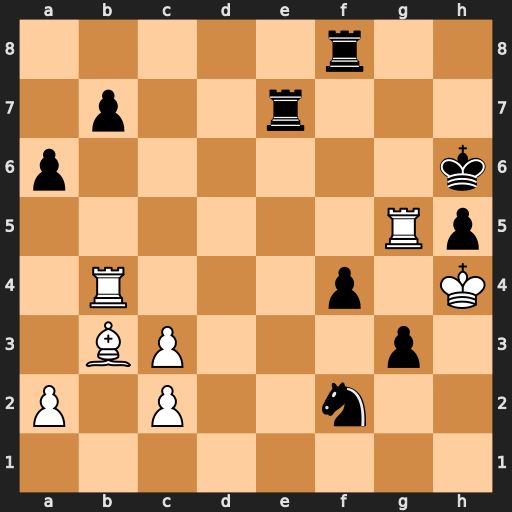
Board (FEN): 5r2/1p2r3/p6k/6Rp/1R3p1K/1BP3p1/P1P2n2/8
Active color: w
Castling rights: -
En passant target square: -
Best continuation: Rb6+ Kh7 Rxh5+ Kg7 Rhh6